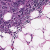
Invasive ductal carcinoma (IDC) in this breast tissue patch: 1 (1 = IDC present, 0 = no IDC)